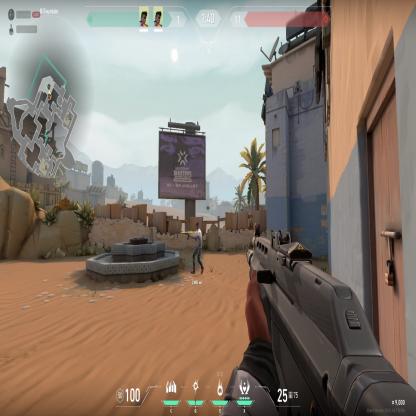
Label: teammate